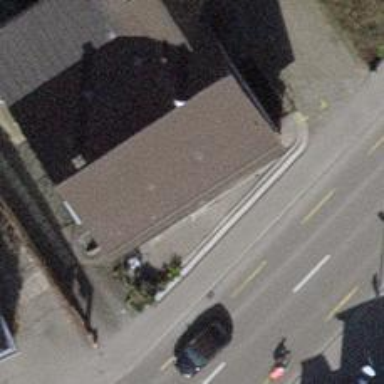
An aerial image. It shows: Clothing store.